\begin{tikzpicture}
\begin{axis}[
axis lines=middle,
xlabel=$x$, ylabel=$y$,
xmin=-4, xmax=12.5,
ymin=-1.5, ymax=4,
ticks=none, % 隐藏自动刻度
width=12cm, height=5cm
]
% 1. 绘制水平辅助线 y=2
\draw[dashed] (axis cs:-4,2) -- (axis cs:9.5,2) node[above right] {$y=2$};
% 2. 绘制函数曲线
% 分段绘制以匹配图像的振幅变化
\addplot[domain=-3.14:0, samples=100, thick] {abs(sin(deg(x)))};
\addplot[domain=0:3.3, samples=100, thick] {abs(1.5*sin(deg(x)))};
\addplot[domain=3.2:3.14*2, samples=200, thick] {abs(2*sin(deg(x)))};
\addplot[domain=3.14*2:3.14*3, samples=200, thick] {abs(3*sin(deg(x)))};
% 3. 绘制垂直虚线 (在 13pi/6 处)
\draw[dashed] (axis cs:7.0,0) -- (axis cs:7.0,2);
% 4. 标注横轴特殊点
\node[below] at (axis cs:-3.14,0) {$-\pi$};
\node[below left] at (axis cs:0,0) {$O$};
\node[below] at (axis cs:3.14,0) {$\pi$};
\node[below] at (axis cs:6.28,0) {$2\pi$};
\node[below right] at (axis cs:6.8,0) {$\frac{13\pi}{6}$};
\node[below] at (axis cs:9.42,0) {$3\pi$};
\end{axis}
\end{tikzpicture}
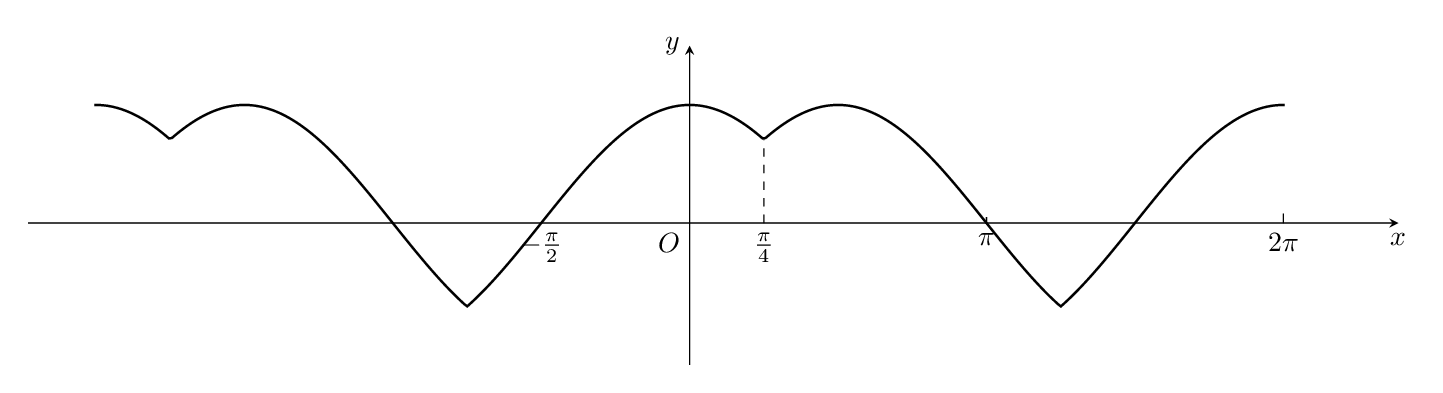
【解答】
1